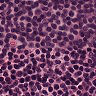
Metastatic tissue present: no